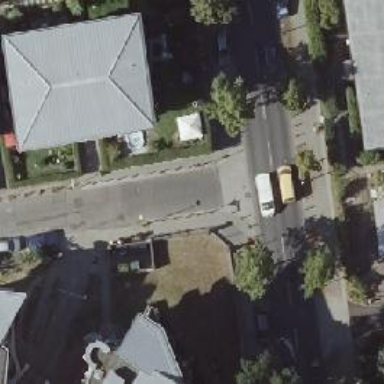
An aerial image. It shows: Residential road with sidewalk on the left side.